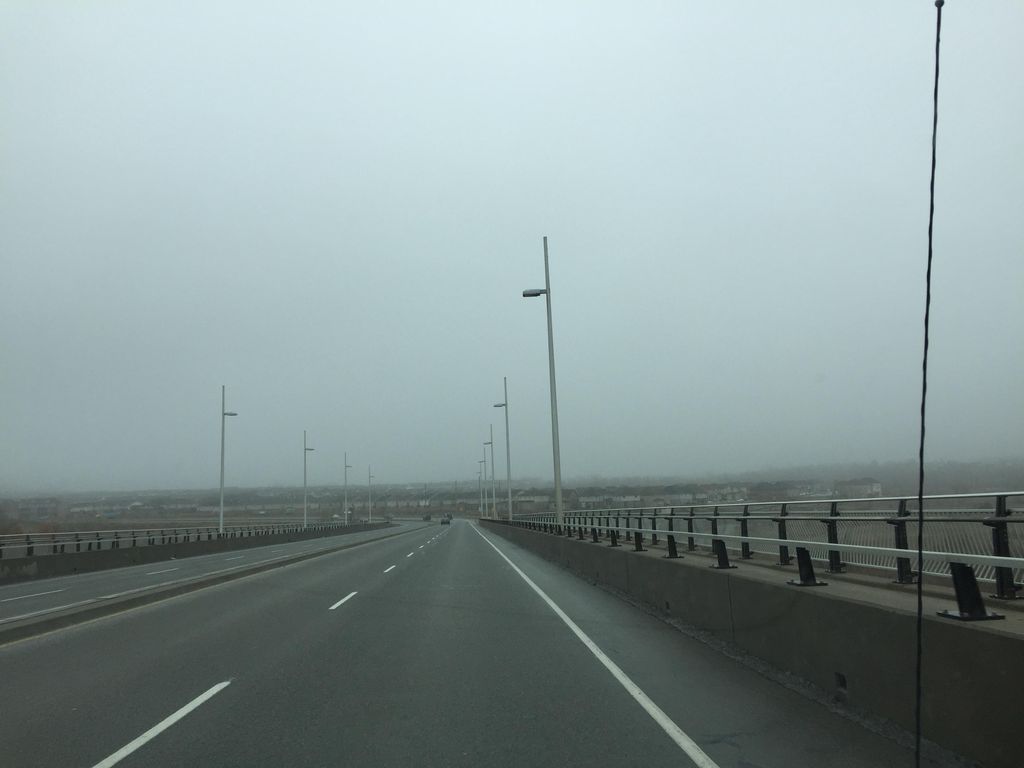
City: kitchener-waterloo